Interaction volume radius: 10 \u00c5
Interaction volume height: 15 \u00c5
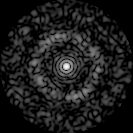
Disorder parameter: 0.8491